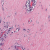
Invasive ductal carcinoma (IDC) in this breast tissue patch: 0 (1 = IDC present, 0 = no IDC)